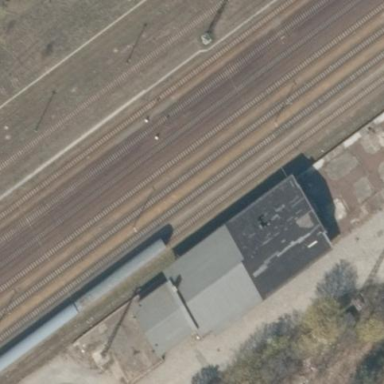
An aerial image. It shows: Warehouse.